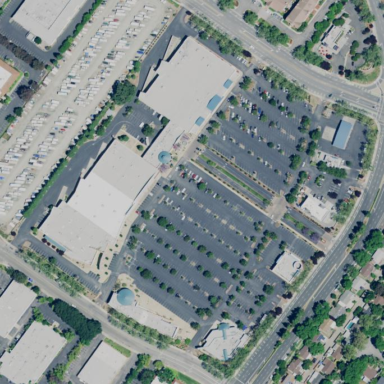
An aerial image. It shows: Retail area.